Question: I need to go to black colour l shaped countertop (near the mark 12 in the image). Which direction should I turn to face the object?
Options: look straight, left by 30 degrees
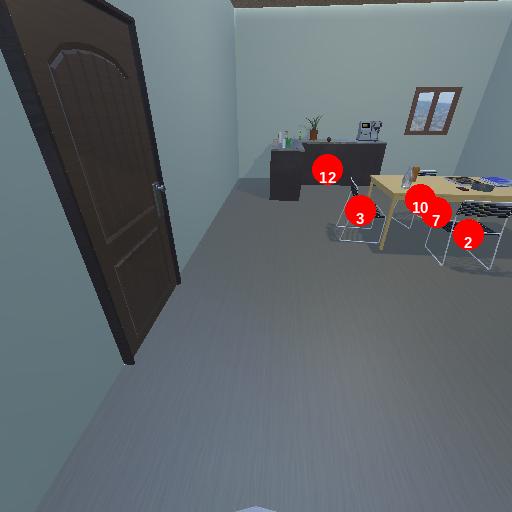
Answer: look straight